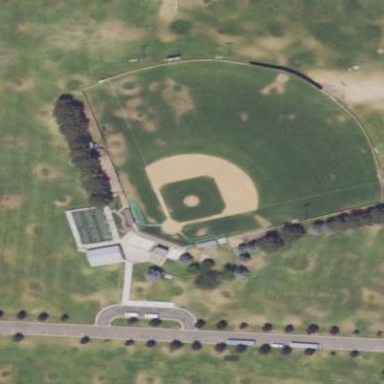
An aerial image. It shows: Baseball pitch for leisure and sports activities.